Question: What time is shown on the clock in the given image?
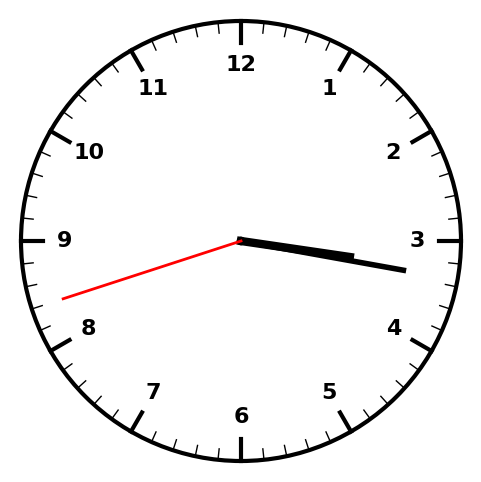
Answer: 03:16:42